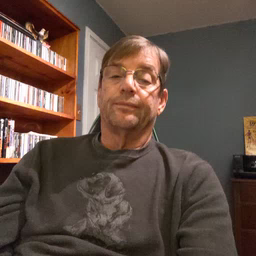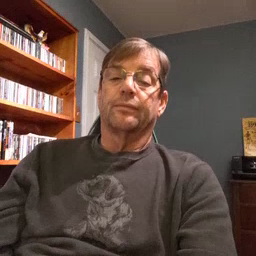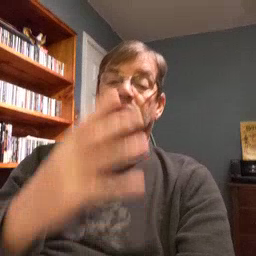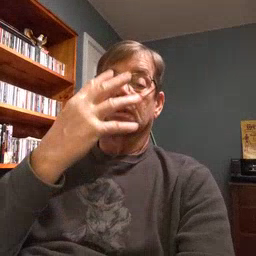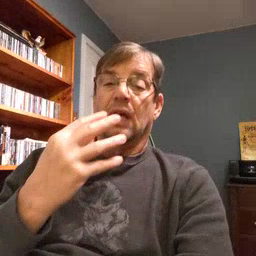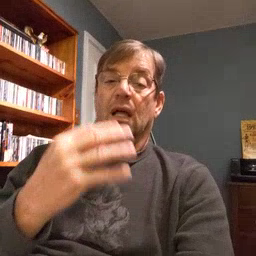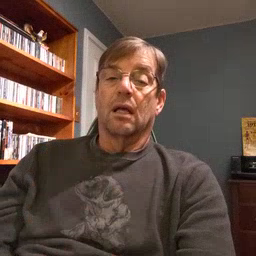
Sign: sad